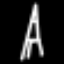
Label: The Eiffel Tower